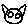
Label: cat